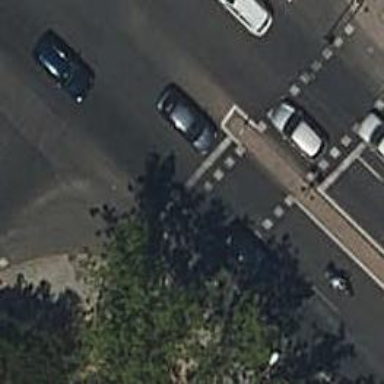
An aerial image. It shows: Marked asphalt footway with crossing markings.